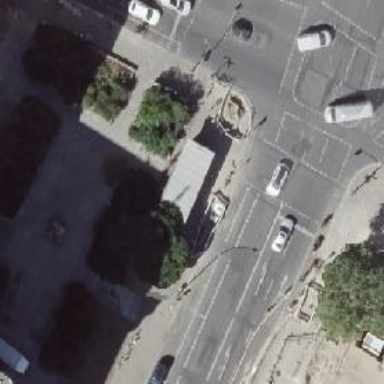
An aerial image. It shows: Subway entrance.